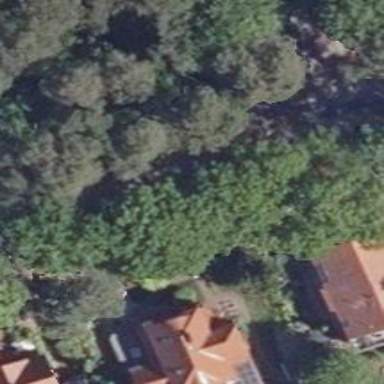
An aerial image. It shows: Single tag "natural: tree."